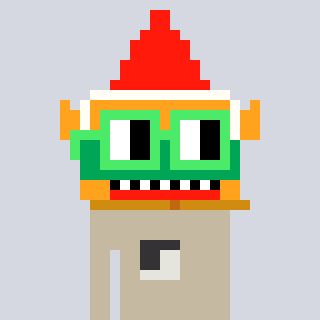
a pixel art character with square light green glasses, a gnome-shaped head and a bege-colored body on a cool background